Question: I'm trying to change the facet labels for an 'stl' decomposition plot like the following:
'''
library(ggplot2)
library(ggfortify)
p <- autoplot(stl(AirPassengers, s.window = 'periodic'), ts.colour = "black", ts.size = 0.2)
p
'''
The plot originates from the <URL>.
I wish to change the facet labels to:
'''
c("Original Data", "Seasonal component", "Trend component", "Remainder")
'''
I've tried to get into the structure of a 'ggplot' (a lot of 'str''ing), and found that the following stores these names:
'''
str(p$layers[[1]]$data$variable)
# Factor w/ 4 levels "Data","seasonal",..: 1 1 1
'''
However, when I change this factor in-place. I get four empty plots followed by the proper plots:
'''
p$layers[[1]]$data$variable <- factor(p$layers[[1]]$data$variable,
labels=c("Original series", "Seasonal Component", "Trend component", "Remainder"))
'''

How do I change the facet labels without getting these empty plots at the top?
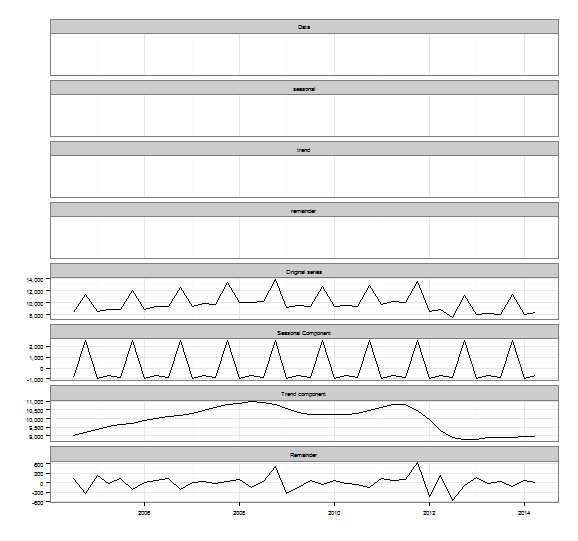
Answer: One possibility is to change the relevant components of the plot object.
'''
# generate plot data which can be rendered
g <- ggplot_build(p)
# inspect the object and find the relevant element to be changed
# str(g)
# perform desired changes
g$panel$layout$variable <- c("Original Data", "Seasonal component", "Trend component", "Remainder")
# build a grob and 'draw' it
grid.draw(ggplot_gtable(g))
'''